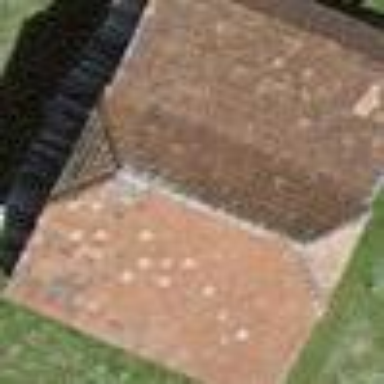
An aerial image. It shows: Barn.